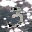
Label: 3